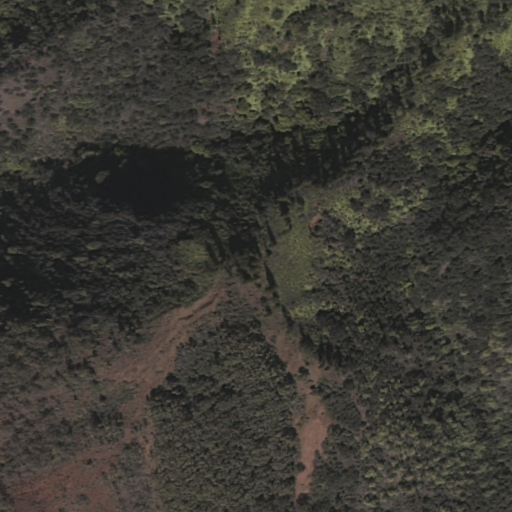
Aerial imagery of mountain in Hawaii named Puu Kole containing only unknown